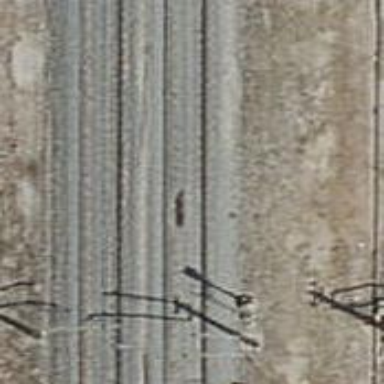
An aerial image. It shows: Railway track with contact line for electrification.